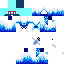
A male robot skin with dark skin, wearing blonde helmet dressed in a blue armor chest and blue pants, featuring a closed mouth.